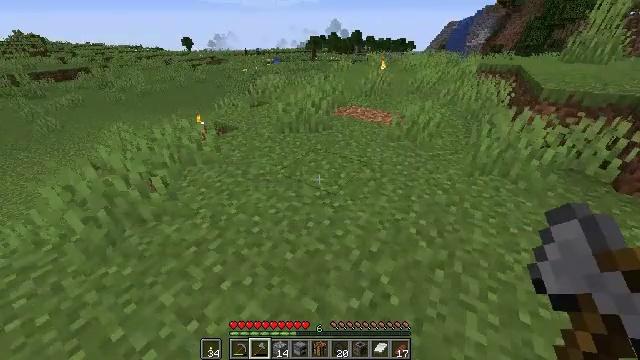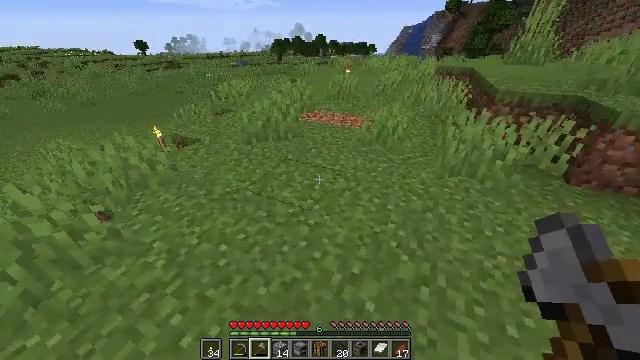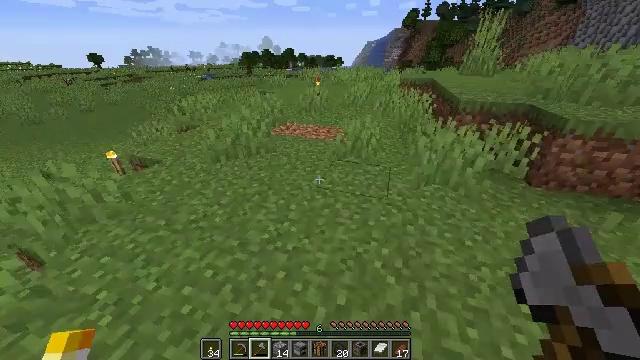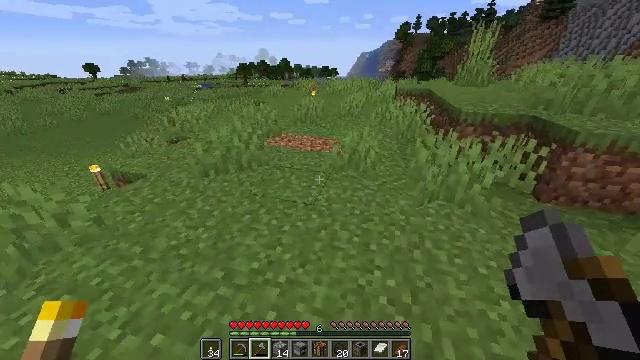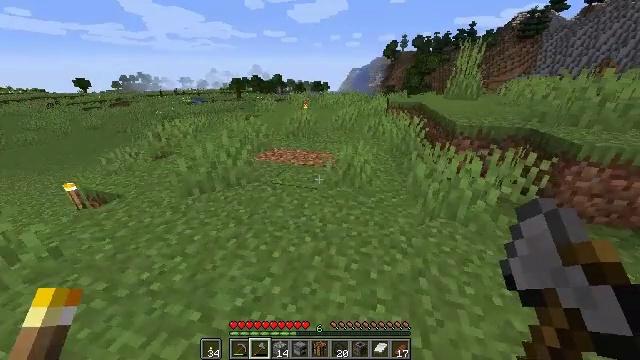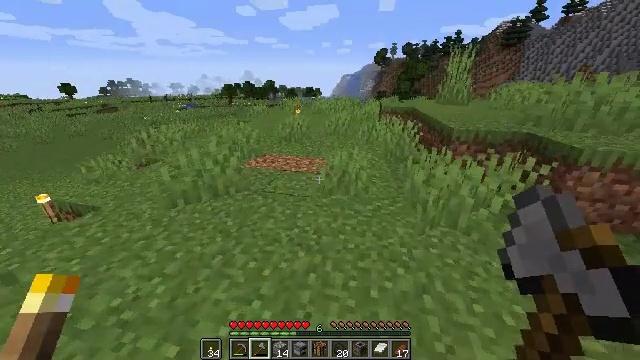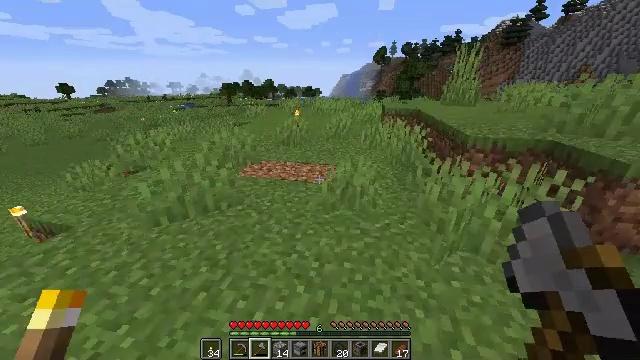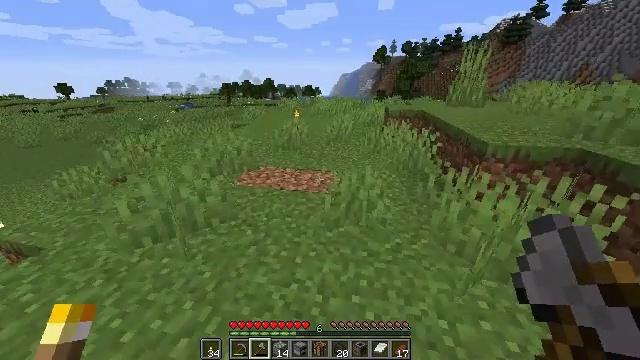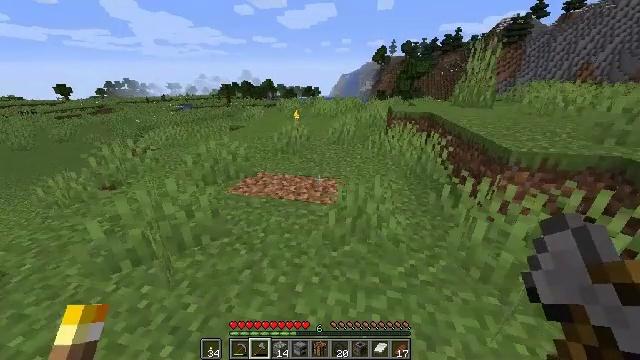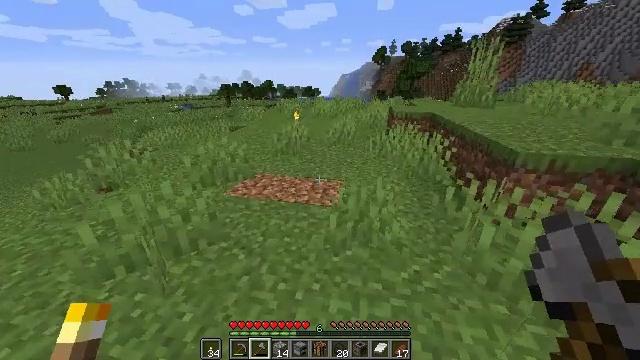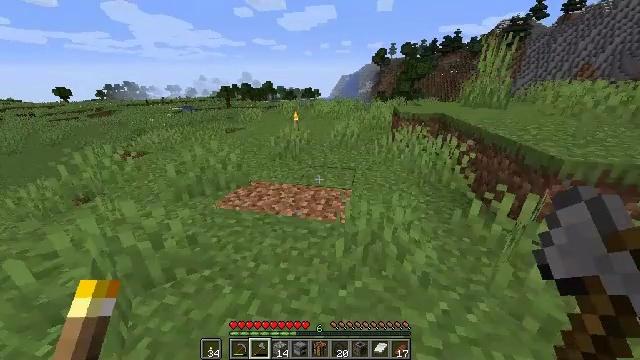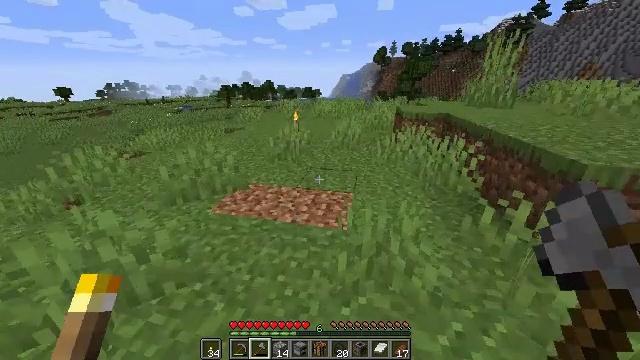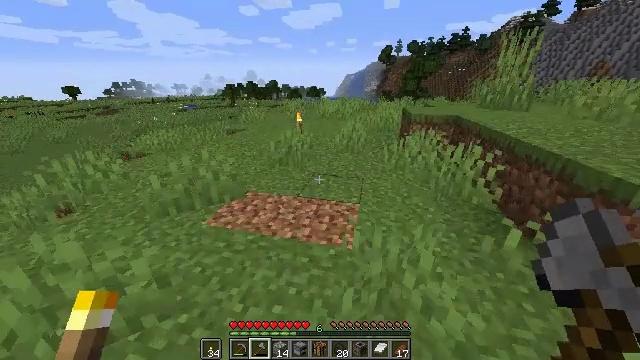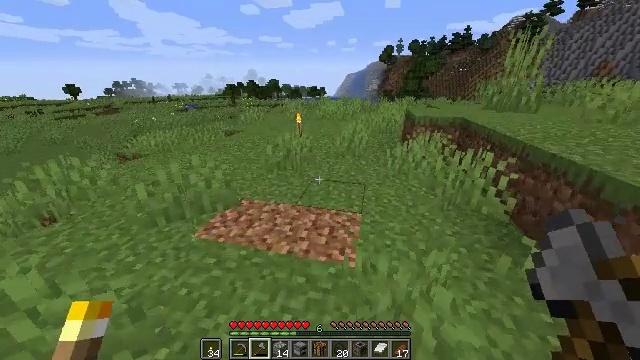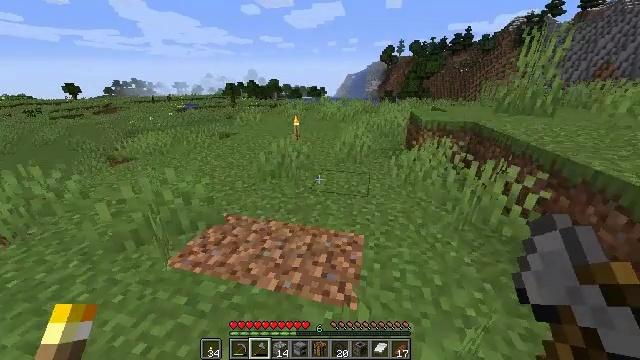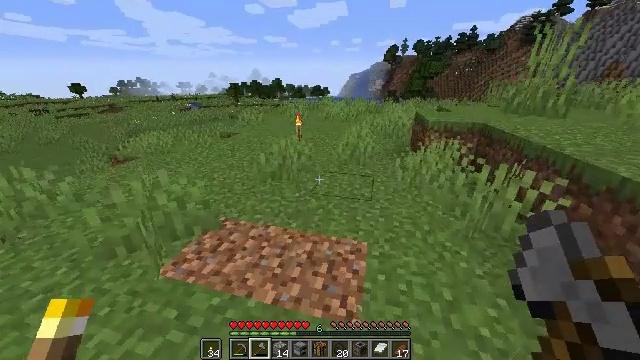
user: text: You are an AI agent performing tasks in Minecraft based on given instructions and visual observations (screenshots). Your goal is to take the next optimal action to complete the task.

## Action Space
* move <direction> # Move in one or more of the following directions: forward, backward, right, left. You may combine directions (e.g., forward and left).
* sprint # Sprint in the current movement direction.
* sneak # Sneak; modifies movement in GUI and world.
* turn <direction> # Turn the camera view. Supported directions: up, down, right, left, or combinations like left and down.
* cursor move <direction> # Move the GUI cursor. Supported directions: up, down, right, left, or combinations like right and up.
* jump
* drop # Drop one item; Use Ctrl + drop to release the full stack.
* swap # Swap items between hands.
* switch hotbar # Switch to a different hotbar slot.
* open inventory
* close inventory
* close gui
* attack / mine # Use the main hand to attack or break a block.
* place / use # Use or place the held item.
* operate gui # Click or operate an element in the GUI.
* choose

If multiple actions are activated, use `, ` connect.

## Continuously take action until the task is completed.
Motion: motion action
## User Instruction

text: Retrieve the torch.
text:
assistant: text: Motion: move forward, sprint, turn right
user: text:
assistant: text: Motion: move forward, sprint, turn right and up
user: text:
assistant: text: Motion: move forward, sprint, turn right and up
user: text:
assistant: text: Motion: move forward, sprint, turn right and up
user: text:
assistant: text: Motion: move forward, sprint, turn right and up
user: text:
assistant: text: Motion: move forward, sprint
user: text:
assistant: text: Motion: move forward, sprint
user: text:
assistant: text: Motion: move forward, sprint
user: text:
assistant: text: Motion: move forward, sprint
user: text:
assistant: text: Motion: move forward, sprint
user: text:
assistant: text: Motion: move forward, sprint
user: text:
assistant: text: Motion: move forward, sprint, turn left
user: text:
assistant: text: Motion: move forward, sprint
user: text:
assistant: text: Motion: move forward, sprint
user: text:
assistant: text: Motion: move forward, sprint
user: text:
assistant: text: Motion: move forward, sprint, jump
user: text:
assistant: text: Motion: move forward, sprint, jump
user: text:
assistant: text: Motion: move forward, sprint, jump
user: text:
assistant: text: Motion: move forward, sprint, turn down, jump
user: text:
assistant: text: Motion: move forward, sprint, turn left and down, jump
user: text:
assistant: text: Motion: move forward
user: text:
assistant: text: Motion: move forward
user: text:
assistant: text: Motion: move forward
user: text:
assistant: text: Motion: move forward
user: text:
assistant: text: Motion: move forward
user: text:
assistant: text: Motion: move forward
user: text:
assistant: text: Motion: move forward
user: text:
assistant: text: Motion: move forward, turn left
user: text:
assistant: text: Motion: move forward, turn left
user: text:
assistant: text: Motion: move forward